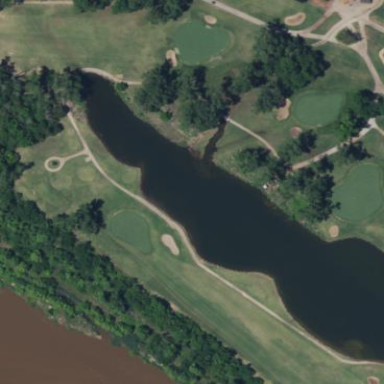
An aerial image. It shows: Natural pond serving as water hazard on golf course.